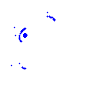
Particle: pion